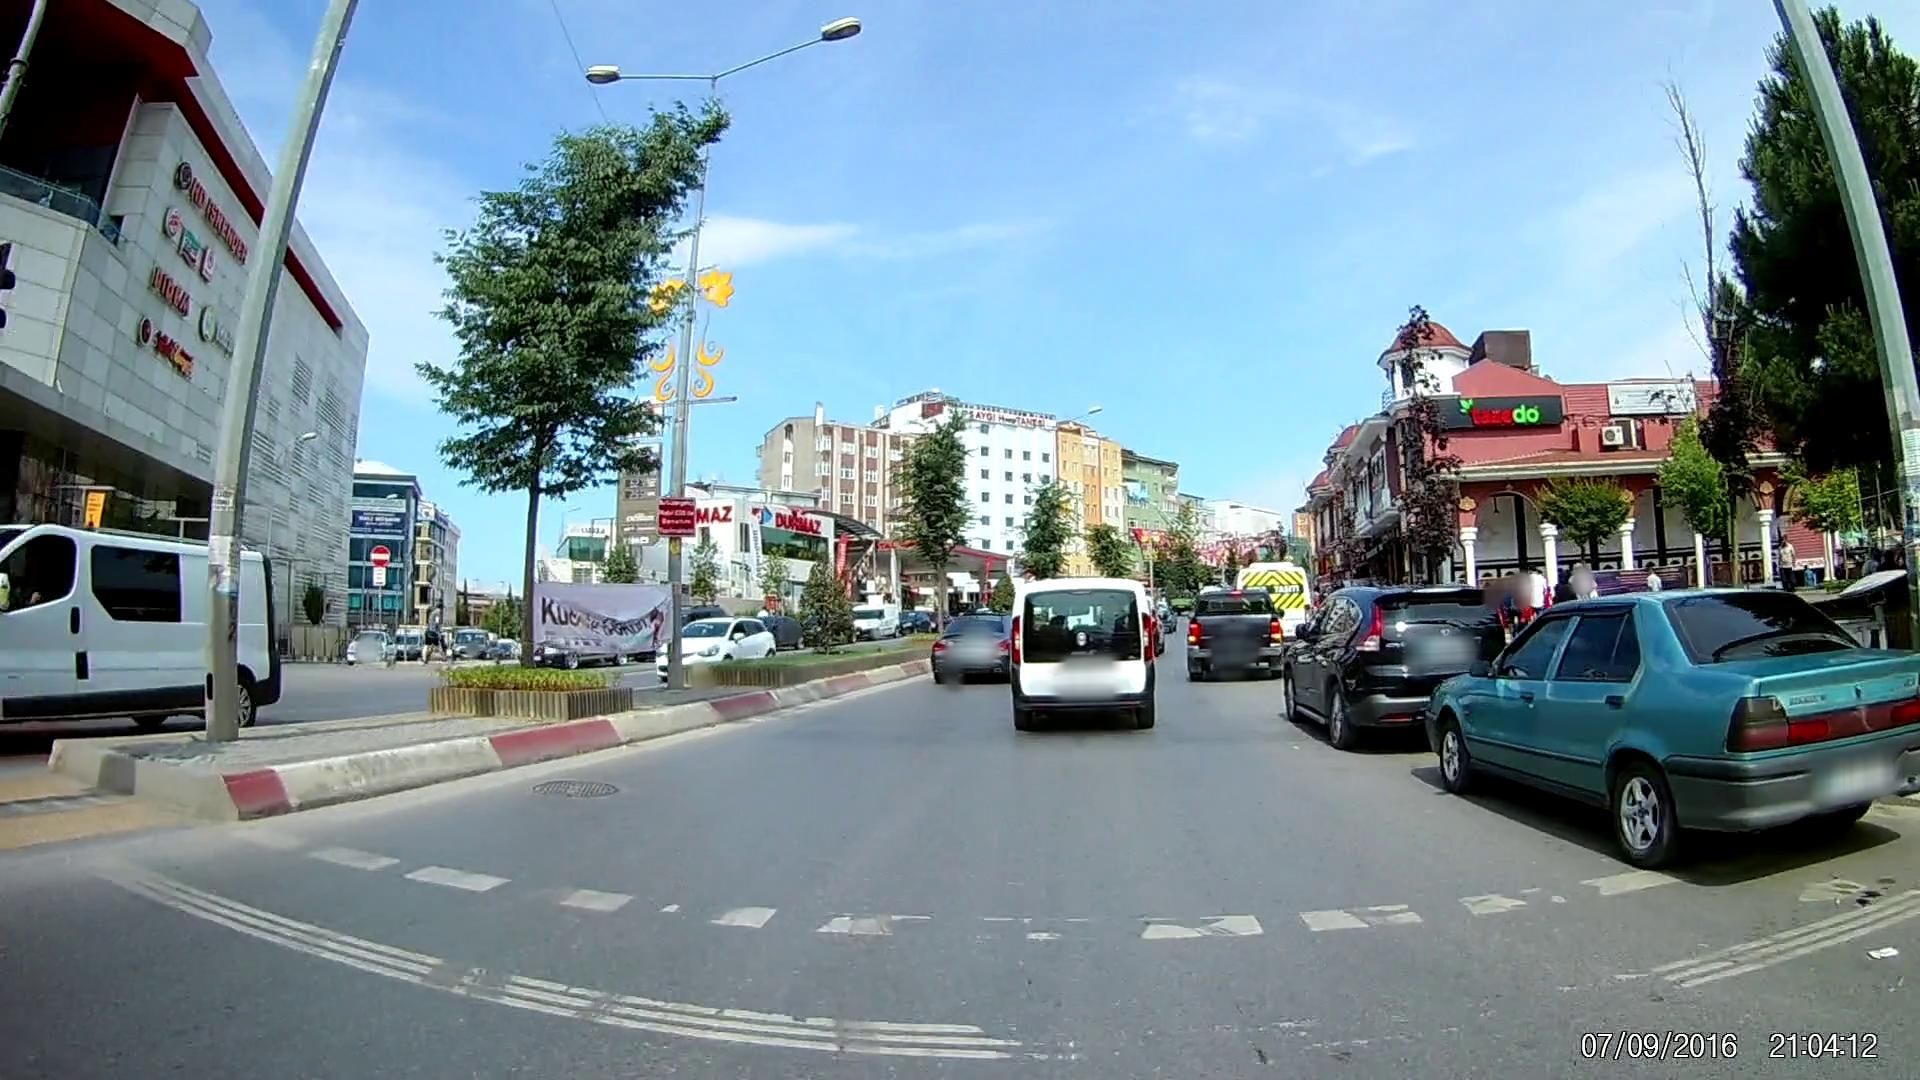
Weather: clear
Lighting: day
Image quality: good
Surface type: driving surface
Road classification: primary, tertiary
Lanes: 1.0
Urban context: urban centre
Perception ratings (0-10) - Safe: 3.99, Lively: 9.72, Beautiful: 6.47, Boring: 1.47, Depressing: 3.92, Wealthy: 6.48